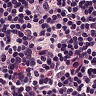
Metastatic tissue present: no